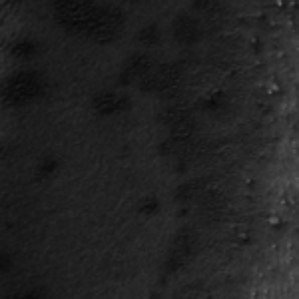
Label: frost